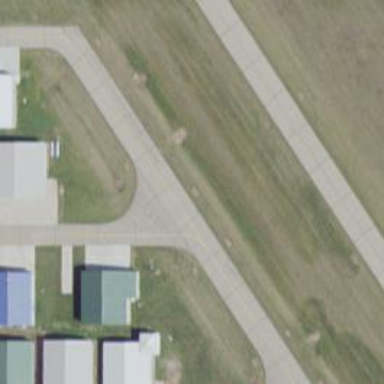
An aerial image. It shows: View of taxiway at the airport.